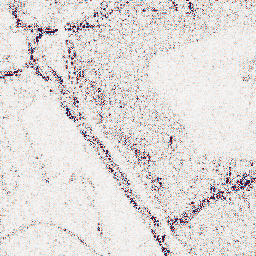
Category: wavelet
Decomposition family: wavelet_reverse_biorthogonal
Decomposition parameters: wavelet: rbio3.5
level: 1
Upsampling method: fft_zeropad
Upsampling parameters: scale: 2
Upsampling scale: 2